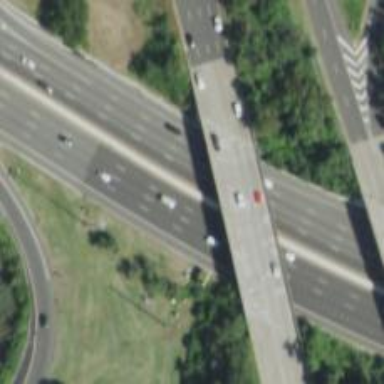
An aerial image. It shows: Urban freeway or expressway.